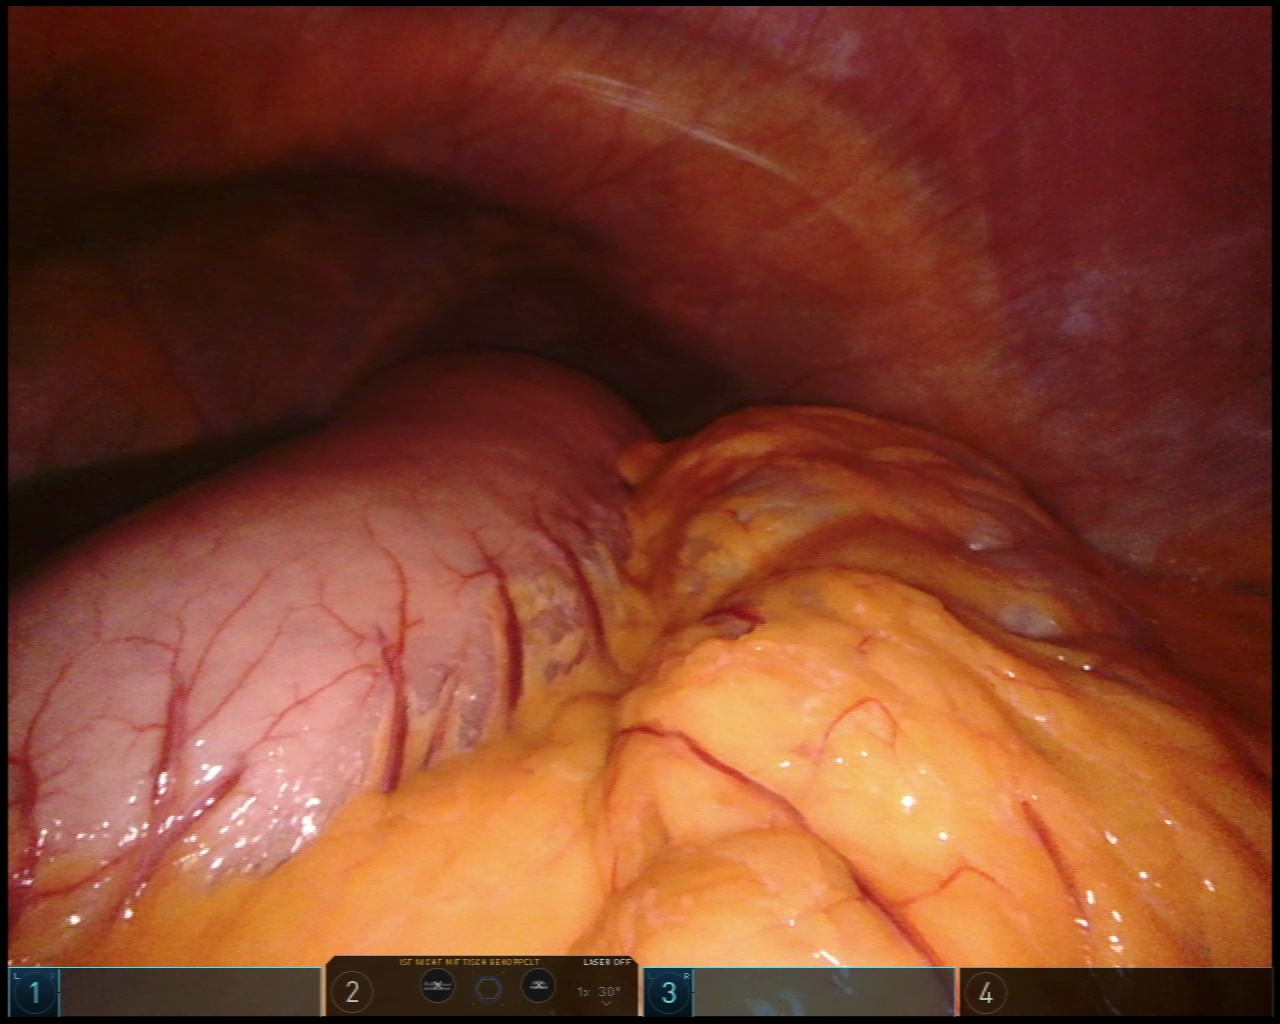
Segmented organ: stomach
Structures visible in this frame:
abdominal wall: yes
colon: yes
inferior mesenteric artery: no
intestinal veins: no
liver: yes
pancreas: no
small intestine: no
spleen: no
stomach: yes
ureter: no
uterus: no
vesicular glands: no